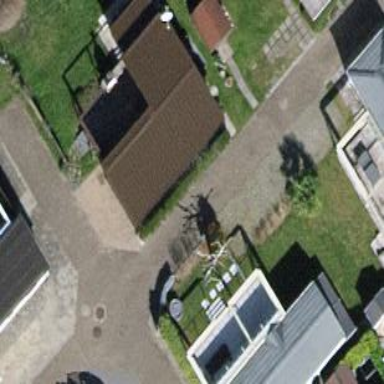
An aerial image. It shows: Static caravan.